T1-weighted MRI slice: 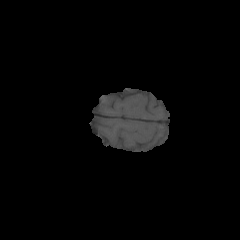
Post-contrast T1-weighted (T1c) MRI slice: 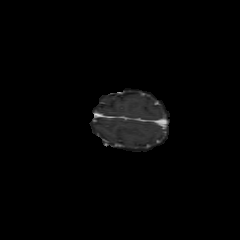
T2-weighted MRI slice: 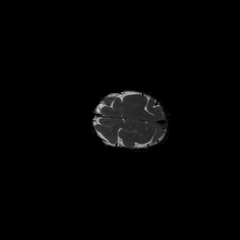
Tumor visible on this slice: no